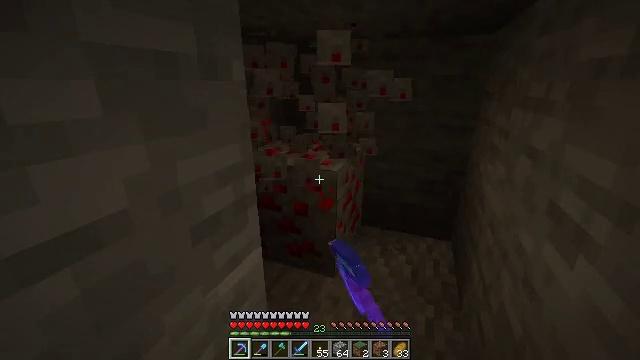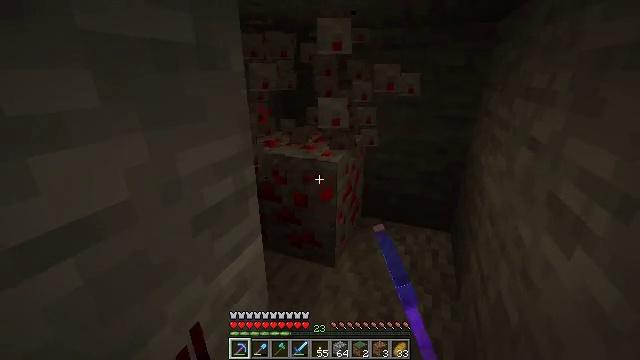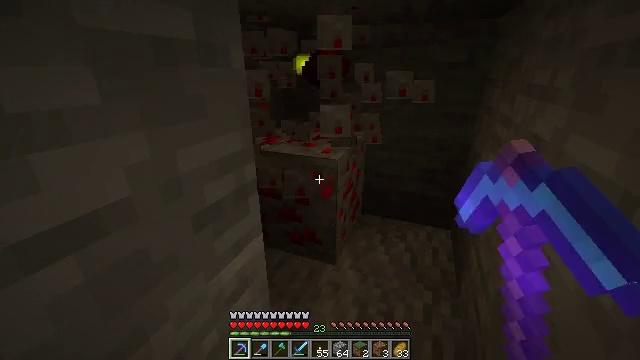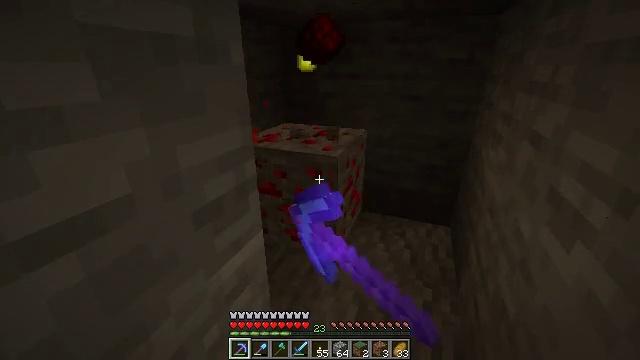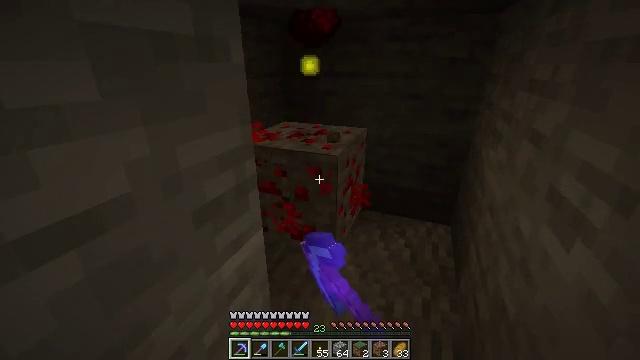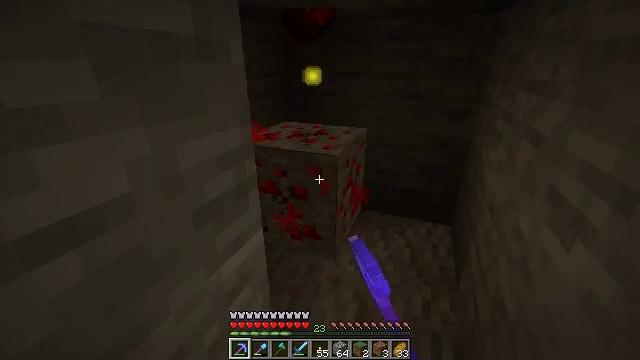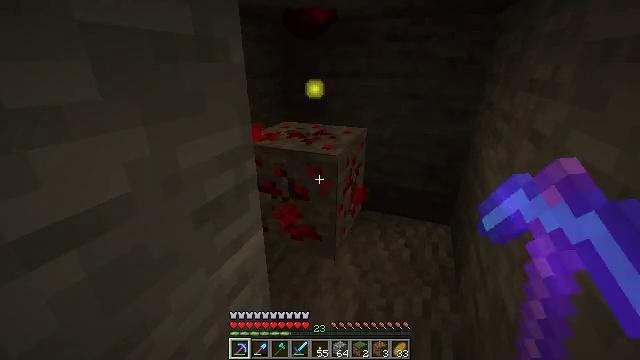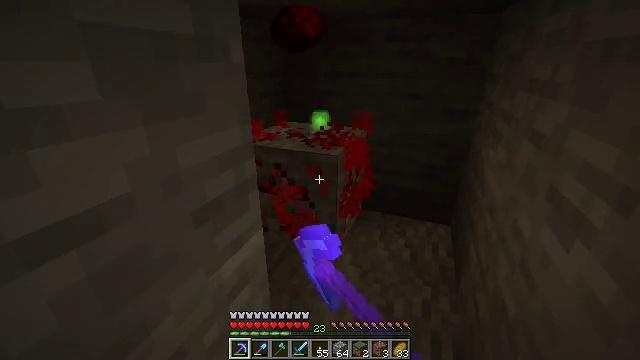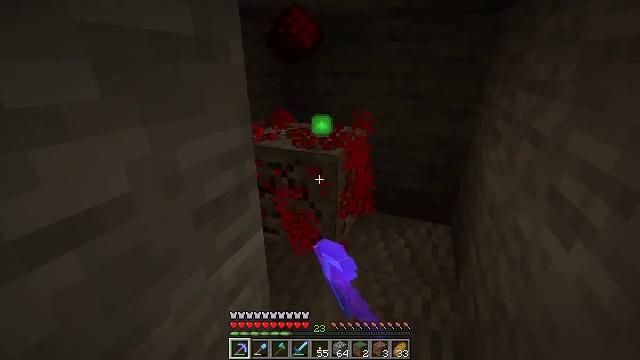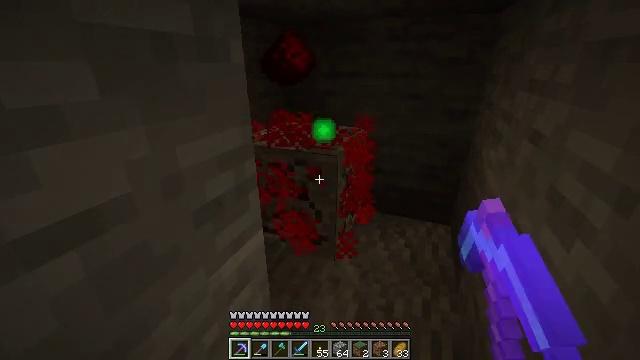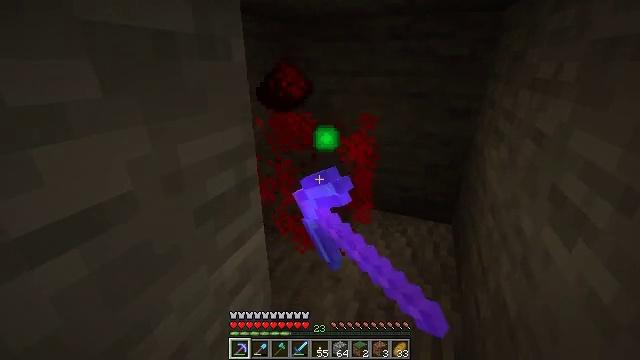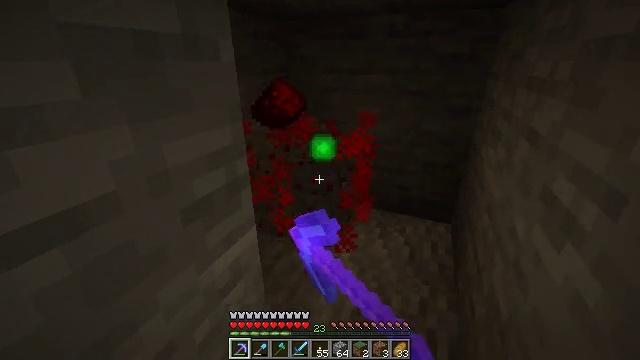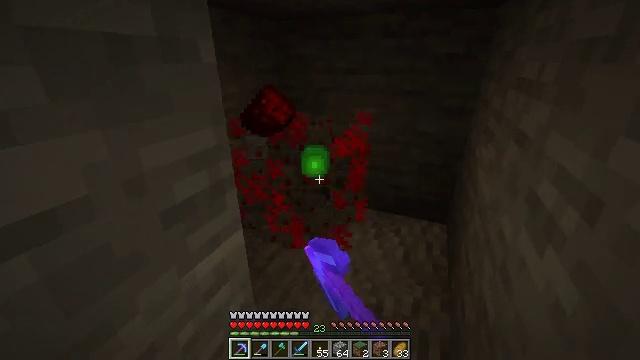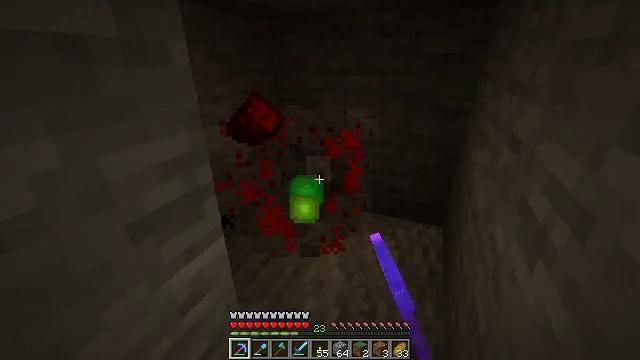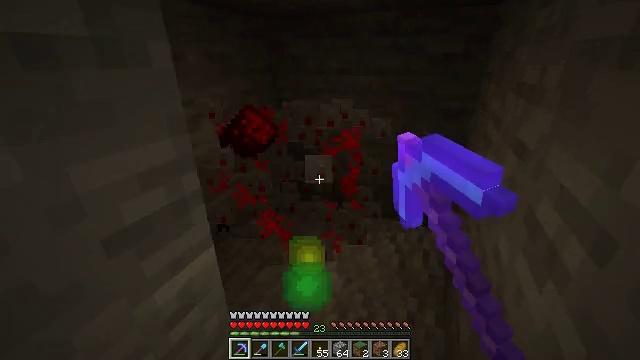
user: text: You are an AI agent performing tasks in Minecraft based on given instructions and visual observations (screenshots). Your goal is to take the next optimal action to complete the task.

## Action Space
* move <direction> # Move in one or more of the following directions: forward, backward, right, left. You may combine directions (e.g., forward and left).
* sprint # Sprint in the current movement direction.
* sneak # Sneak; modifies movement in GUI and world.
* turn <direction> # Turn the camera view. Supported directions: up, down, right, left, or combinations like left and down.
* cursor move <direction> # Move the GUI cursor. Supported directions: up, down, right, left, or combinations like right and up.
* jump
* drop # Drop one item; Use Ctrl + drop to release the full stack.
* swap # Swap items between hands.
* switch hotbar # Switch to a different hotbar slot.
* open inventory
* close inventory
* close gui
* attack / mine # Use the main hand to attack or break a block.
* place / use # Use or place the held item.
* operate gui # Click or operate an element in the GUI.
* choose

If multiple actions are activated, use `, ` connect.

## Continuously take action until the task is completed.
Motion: motion action
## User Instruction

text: Collect redstone ore for crafting and circuits.
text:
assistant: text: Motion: turn down, attack / mine
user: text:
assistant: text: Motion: attack / mine
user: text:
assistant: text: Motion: attack / mine
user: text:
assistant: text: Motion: attack / mine
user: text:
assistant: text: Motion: attack / mine
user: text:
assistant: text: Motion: attack / mine
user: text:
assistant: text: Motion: attack / mine
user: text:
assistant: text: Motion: attack / mine
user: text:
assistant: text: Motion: attack / mine
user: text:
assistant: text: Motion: attack / mine
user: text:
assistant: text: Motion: move right, attack / mine
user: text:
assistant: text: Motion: move right, attack / mine
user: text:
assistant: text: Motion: move right, attack / mine
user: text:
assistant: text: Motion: move right, attack / mine
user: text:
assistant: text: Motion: attack / mine